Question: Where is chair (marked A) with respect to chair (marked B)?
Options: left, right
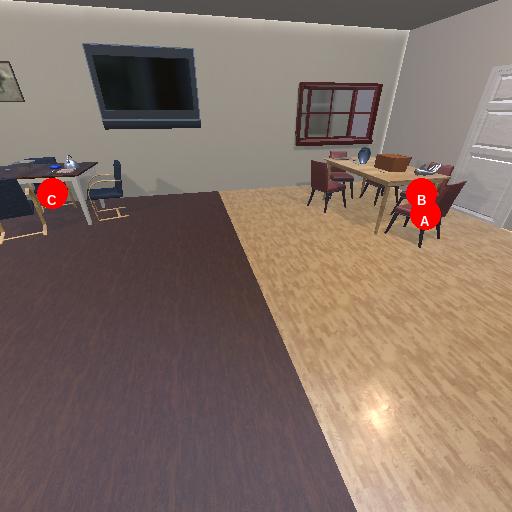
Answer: left